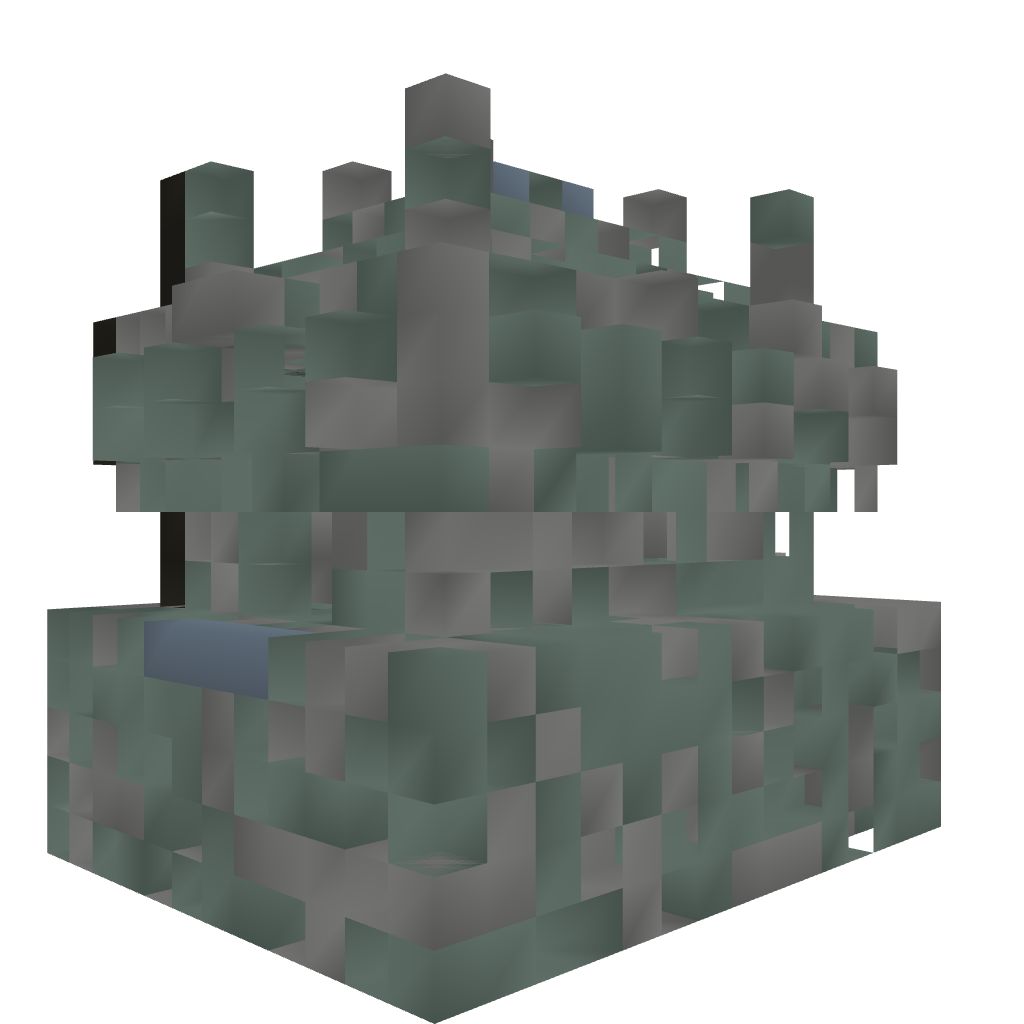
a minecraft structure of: Default Jungle Temple